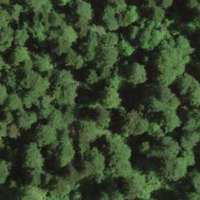
EUNIS habitat code: 41
Species observed at this site:
Lathyrus vernus
Cardamine heptaphylla